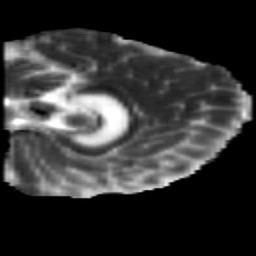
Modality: MD
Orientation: sagittal
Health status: healthy
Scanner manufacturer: siemens
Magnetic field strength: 3 T
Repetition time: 10 s
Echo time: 0.092 s